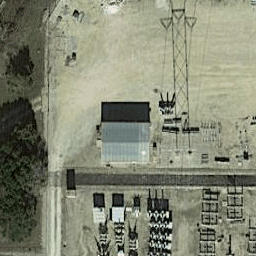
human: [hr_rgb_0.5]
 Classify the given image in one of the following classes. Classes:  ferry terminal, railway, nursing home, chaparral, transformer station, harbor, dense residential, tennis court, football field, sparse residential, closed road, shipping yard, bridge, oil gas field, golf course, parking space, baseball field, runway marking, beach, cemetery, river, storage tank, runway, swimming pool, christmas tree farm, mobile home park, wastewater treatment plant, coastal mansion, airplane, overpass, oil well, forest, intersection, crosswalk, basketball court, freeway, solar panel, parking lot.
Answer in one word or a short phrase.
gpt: transformer station